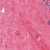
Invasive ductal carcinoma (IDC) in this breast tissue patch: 0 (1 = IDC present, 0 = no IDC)